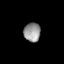
Tissue: lung
Cell type: Epithelial cells
Senescence score: 0.2026
Nuclear area (px): 308
Mean DAPI intensity: 149.916